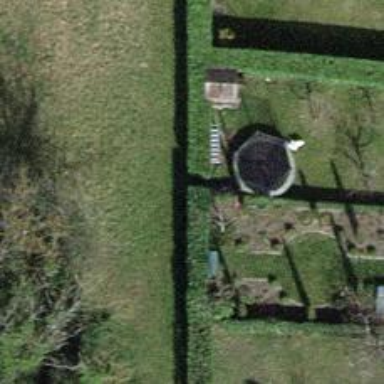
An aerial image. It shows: Fence.